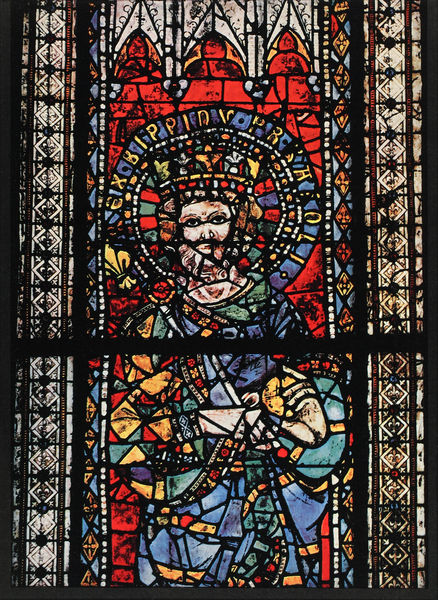
Titel: Rex Bippinus
Institution: Strassburger Münster
Schlagwörter: blau, gott, weiß, gelb, grün, bunt, fenster, glas, licht, schwarz, rot, muster, augen, gesicht, stehen, bild, hände, kirche, figur, gold, mantel, drei, kind, borte, gotik, krone, rund, apfel, schrift, farben, formen, rand, könig, inschrift, leuchten, glaube, türme, buchstaben, mosaik, gebet, kranz, lilie, bleiglas, nimbus, glasfenster, glasmalerei, jesus, christlich, mittelalter, hostie, baldachin, heiliger, heilig, maria, madonna, kirsche, szepter, fesnter, kriche, latein, teile, kirchenfenster, reichsapfel, strassburg, afel, kirchw, jeszs, krichenfenster, metallrhamen, mandetl